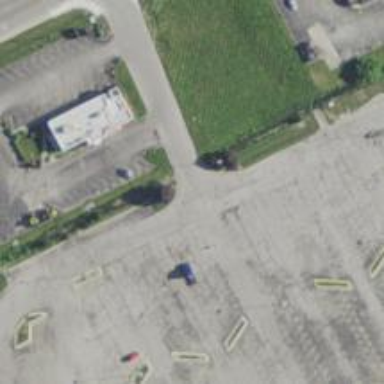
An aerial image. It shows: Parking area.